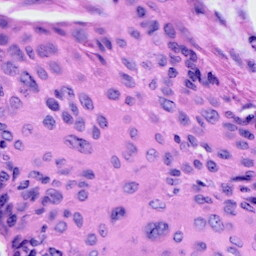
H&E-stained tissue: Cervix